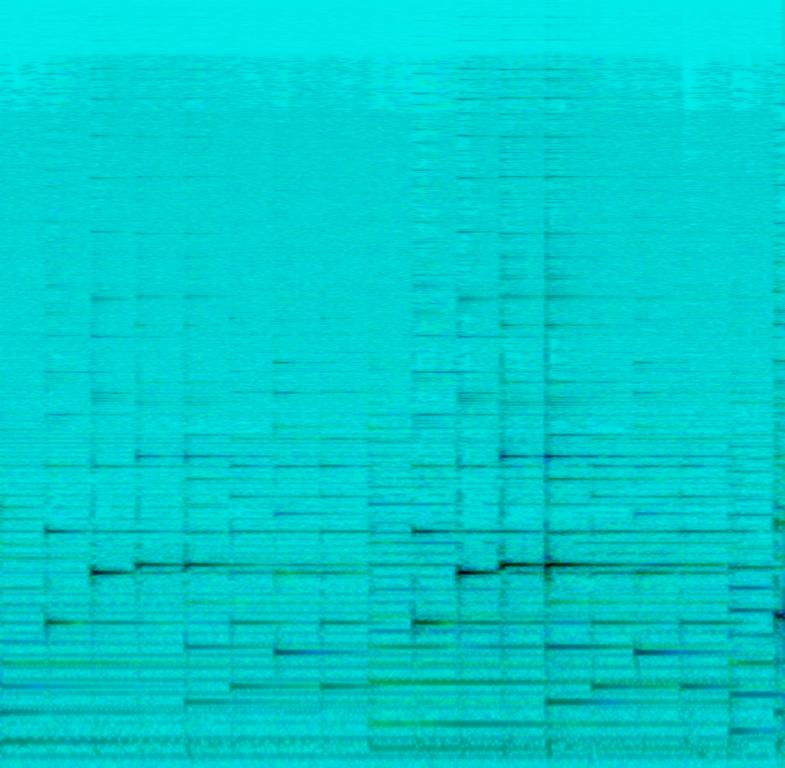
This is a sad, emotional piano song. Initially, we hear the low pitch and high pitch notes played in unison. The low notes then serve as a bass backing for the treble. The song would suit a sad scene in a movie.